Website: macys
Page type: newsletter-management
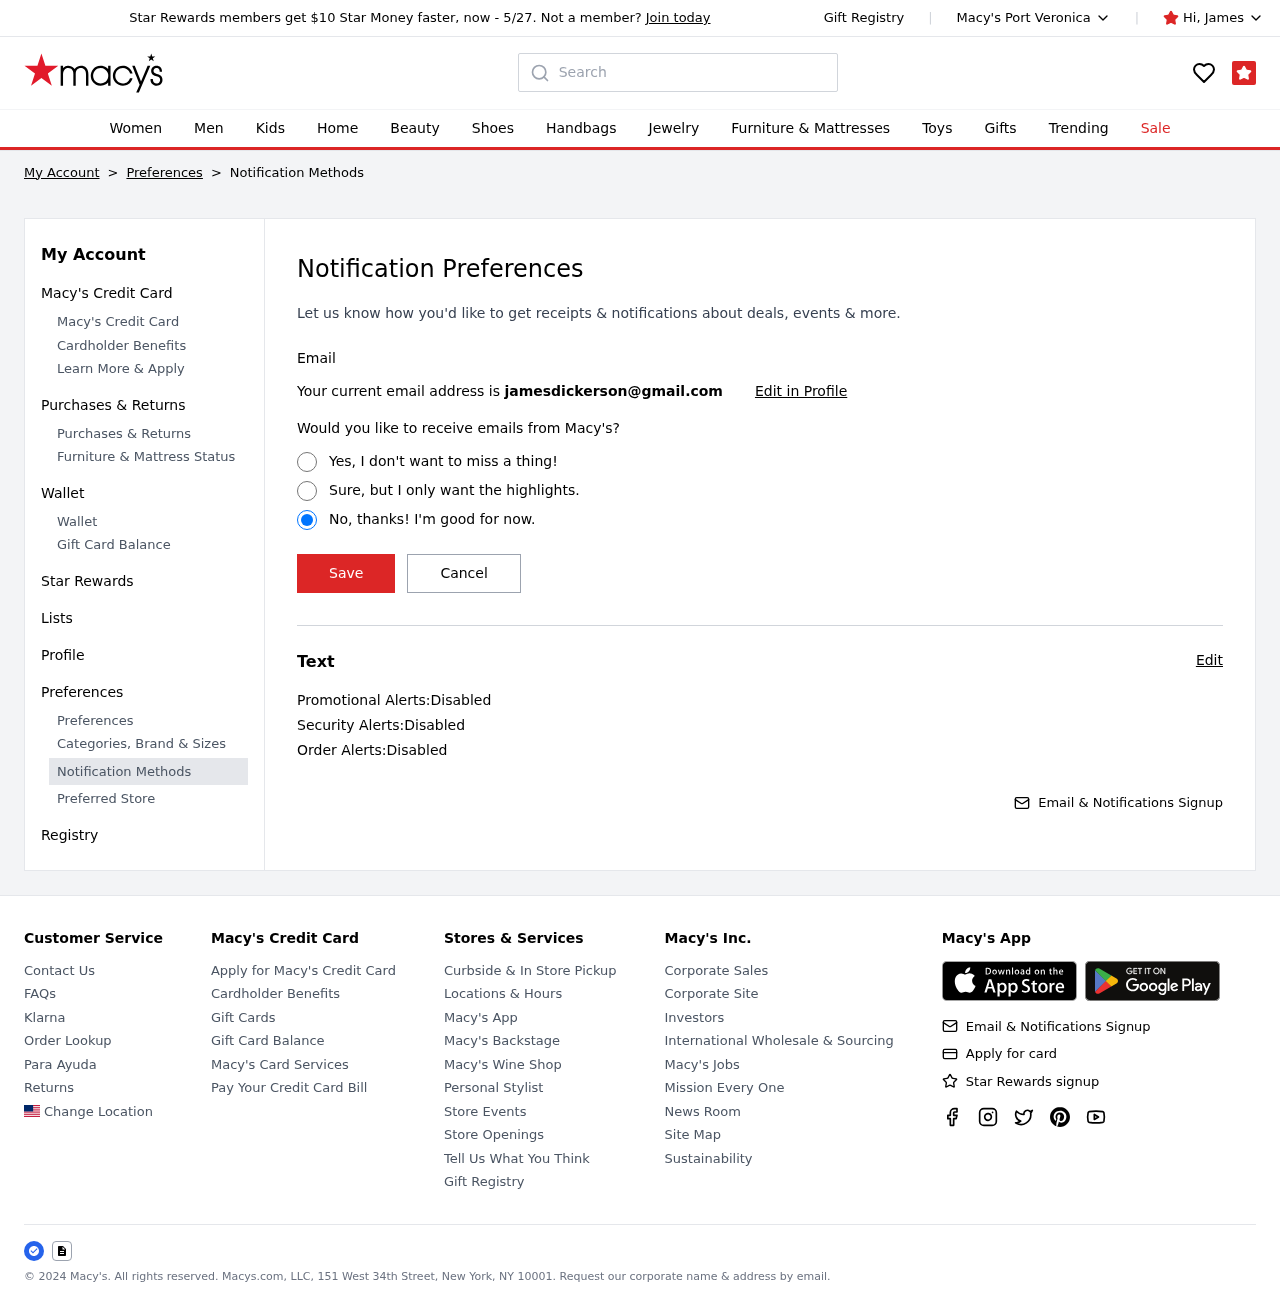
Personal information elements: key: PII_CITY
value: Port Veronica
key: PII_EMAIL
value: jamesdickerson@gmail.com
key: PII_FIRSTNAME
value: James
Search elements: key: HEADER_SEARCH
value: Search